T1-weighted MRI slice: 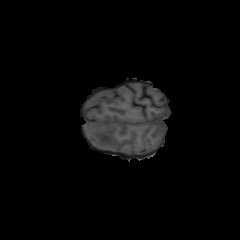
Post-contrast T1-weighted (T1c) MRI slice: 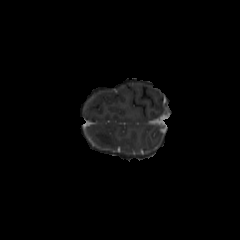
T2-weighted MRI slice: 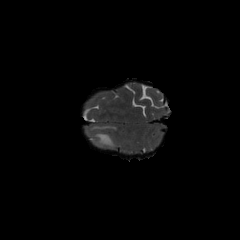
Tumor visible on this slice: yes